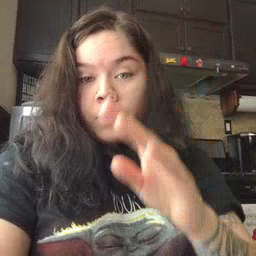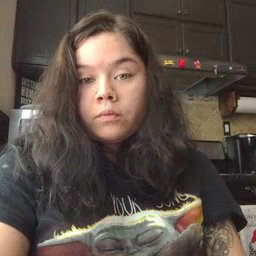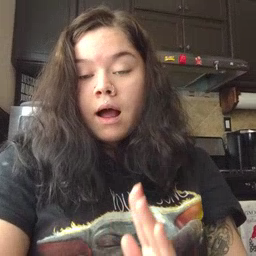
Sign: hello